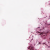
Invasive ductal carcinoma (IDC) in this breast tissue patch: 0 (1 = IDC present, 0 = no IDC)